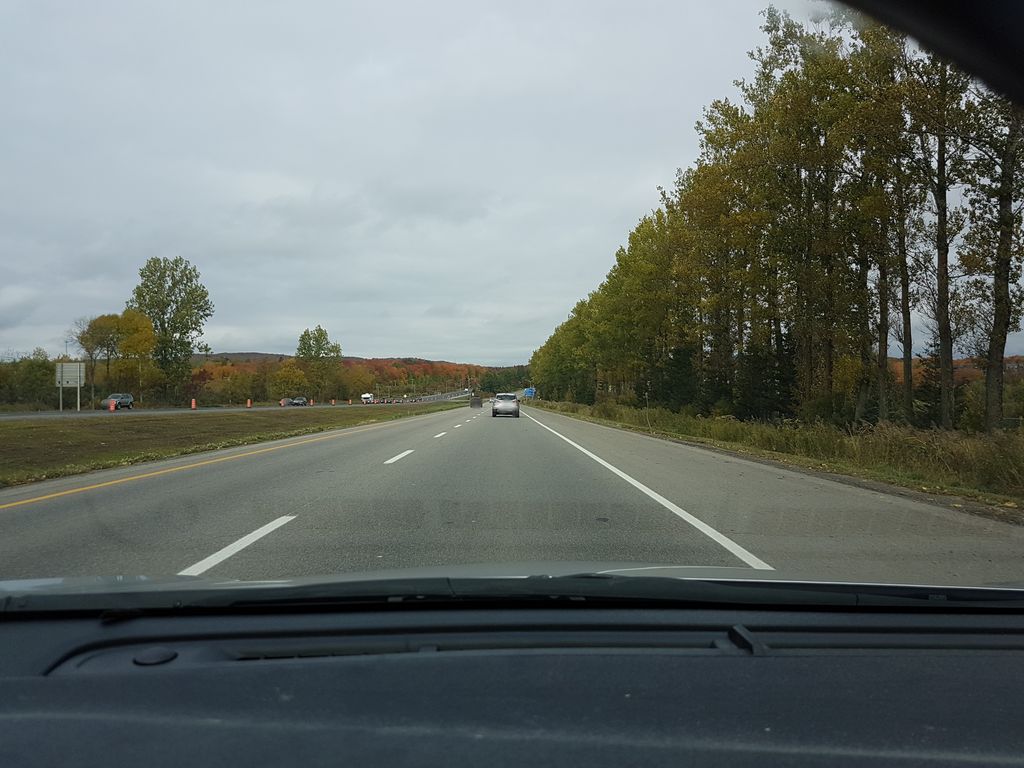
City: quebec_city